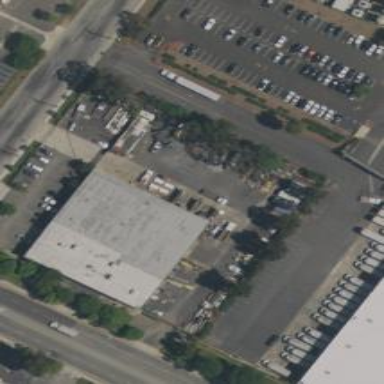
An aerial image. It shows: Industrial building.